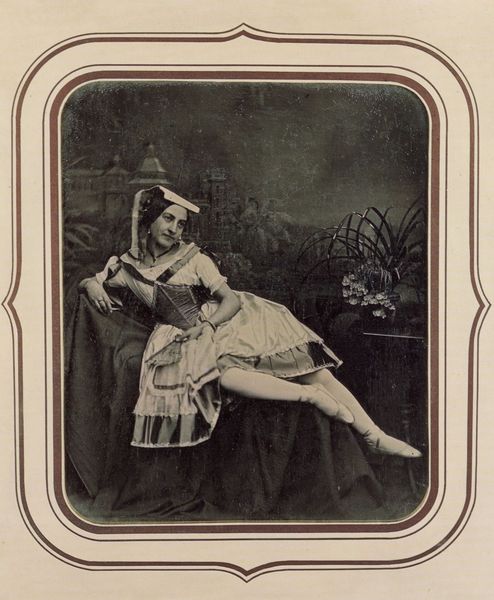
Titel: Die Tänzerin Maria Taglioni
Künstler: Carl Ferdinand Stelzner
Standort: Hamburg
Institution: Museum für Kunst und Gewerbe
Schlagwörter: hand, mann, weiß, mädchen, sitzen, stadt, zola, blume, finger, frau, frisur, grau, hintergrund, hut, kleid, mund, nase, schwarz, stuhl, blick, blüten, dame, gebäude, gras, haus, tuch, fächer, haube, rock, schleife, arm, augen, falten, gesicht, rahmen, portrait, porträt, kostüm, pose, sessel, pflanze, pflanzen, tänzerin, beine, bein, sofa, lasziv, liegen, ballerina, ballett, mieder, schuhe, kette, rand, atelier, korb, palmwedel, strumpf, junge frau, liegend, model, ring, fecher, foto, fotografie, photographie, fingerring, schwarz weiss, posieren, photo, ganzfigur, liege, strumpfhose, aufgestützt, sesse, wandbild, korsage, schauspielerin, studio, gestellt, geischt, daguerrotypie, gelehnt, leger, transe, transvestit, kostümierung, altes foto, inszeniert, daguerreotypie, pfanzen, laszif, lola montez, 1800, 1870, biedermeierzeit, hervorgehoben, paspartou, aeltere dame, weibliche darstellung